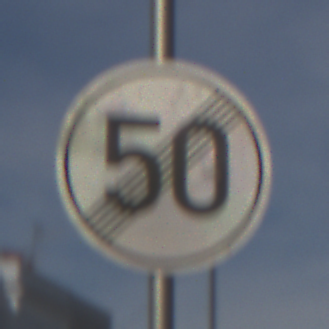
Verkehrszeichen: EndeGeschwindigkeit50
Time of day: MorningAfternoon
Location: Outdoor (Urban)
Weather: PartlyCloudy
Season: NotSpecified
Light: Natural